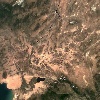
Label: land